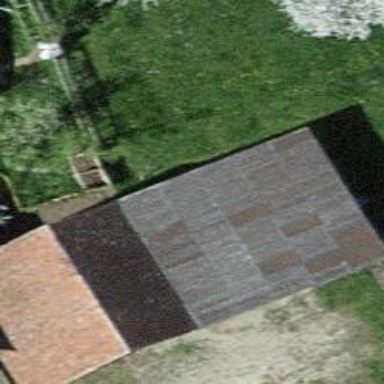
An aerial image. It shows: Barn.